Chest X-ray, PA view. Patient: 48 years old, sex M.
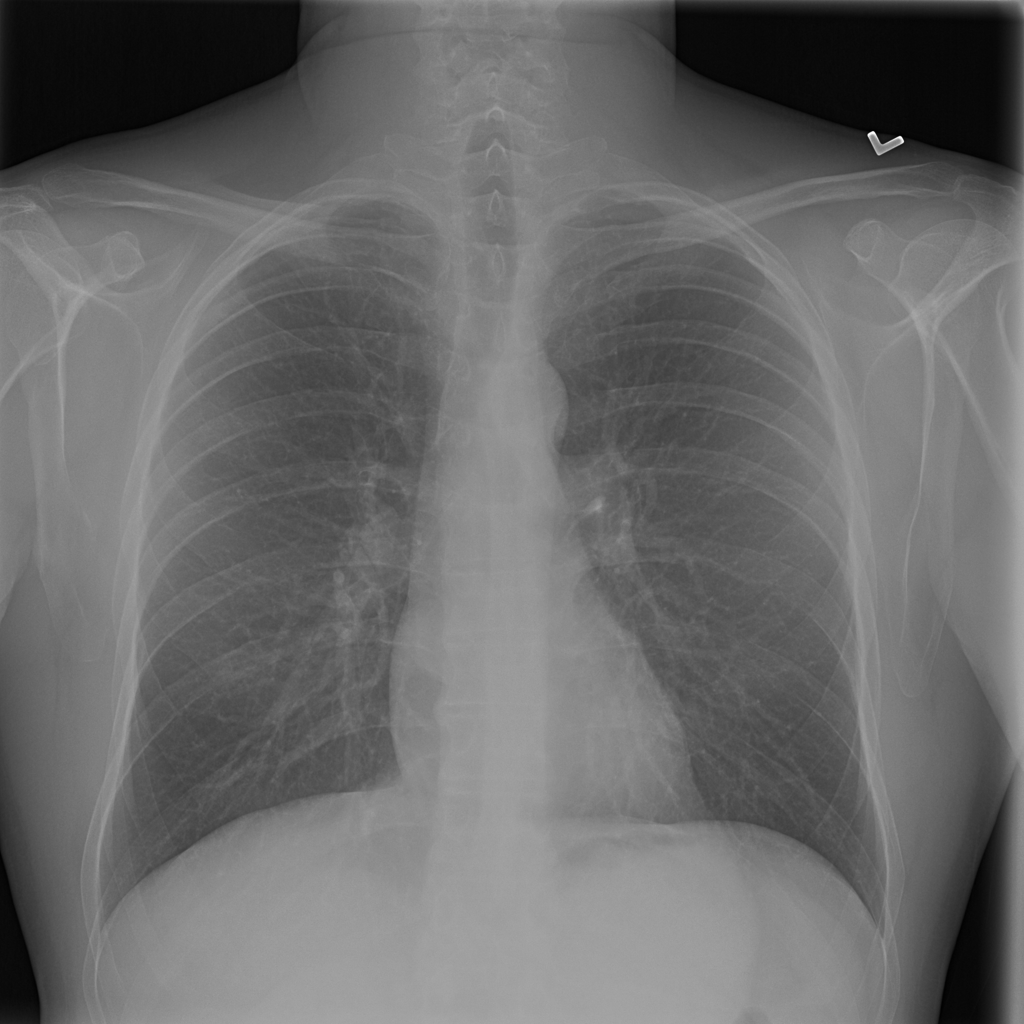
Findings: No Finding